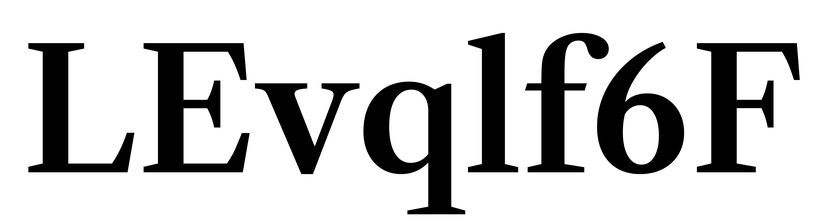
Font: LibreCaslonText_SemiBold